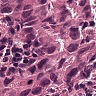
Metastatic tissue present: yes